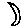
Label: moon